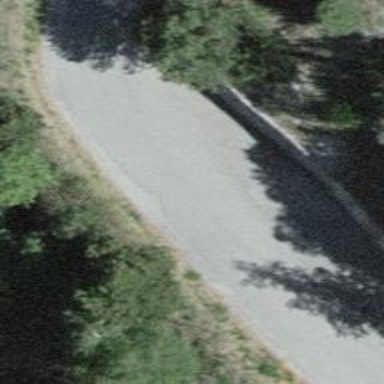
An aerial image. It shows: Smoothly paved residential road.